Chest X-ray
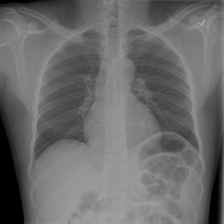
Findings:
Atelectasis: negative
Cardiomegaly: negative
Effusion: negative
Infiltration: negative
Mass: negative
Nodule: negative
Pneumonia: negative
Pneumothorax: negative
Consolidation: negative
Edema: negative
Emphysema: negative
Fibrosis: negative
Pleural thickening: negative
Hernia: negative